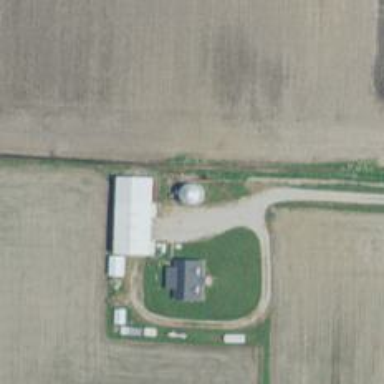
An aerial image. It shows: Silo.